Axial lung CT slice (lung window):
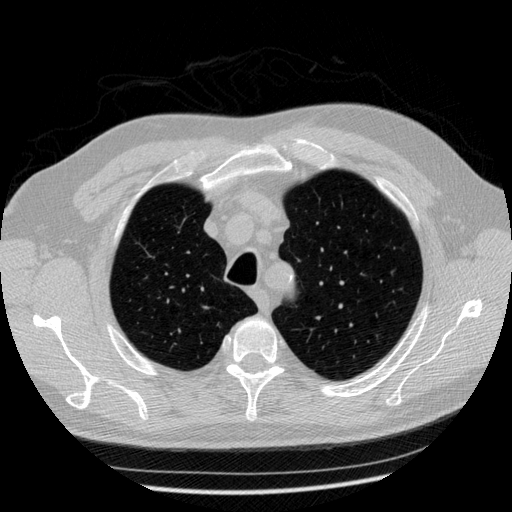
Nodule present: no